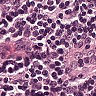
Metastatic tissue present: no